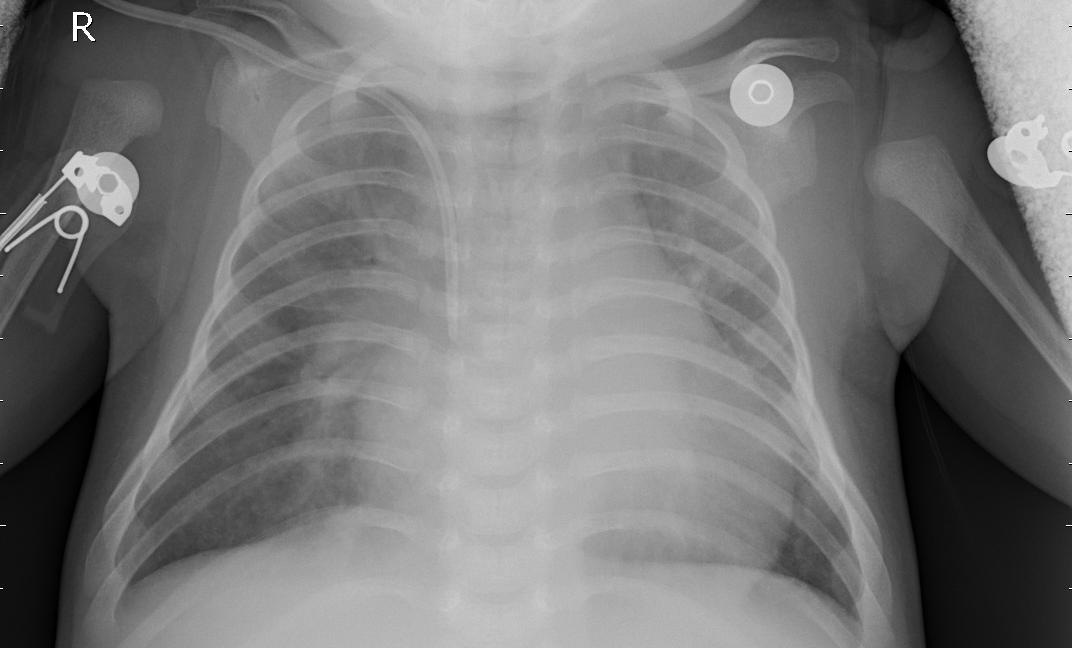
Diagnosis: PNEUMONIA